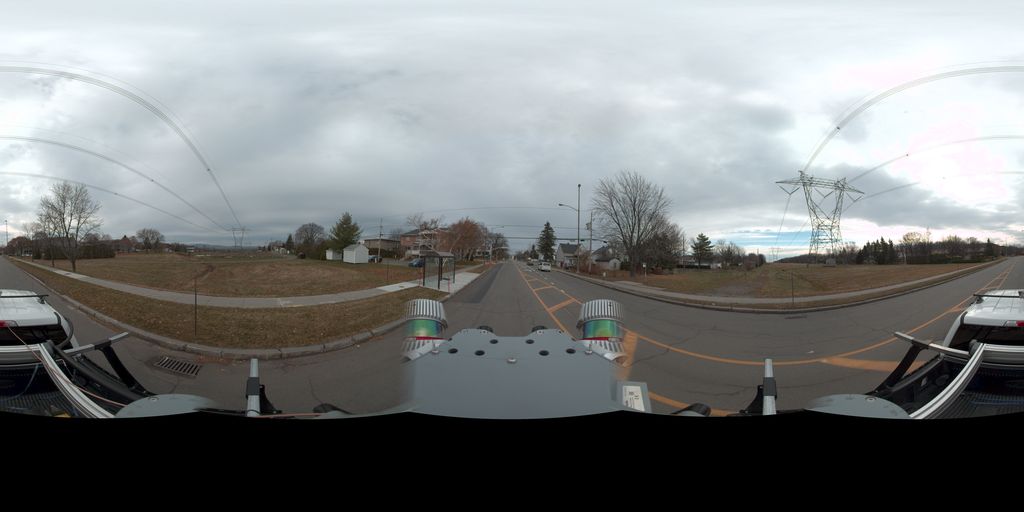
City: quebec_city